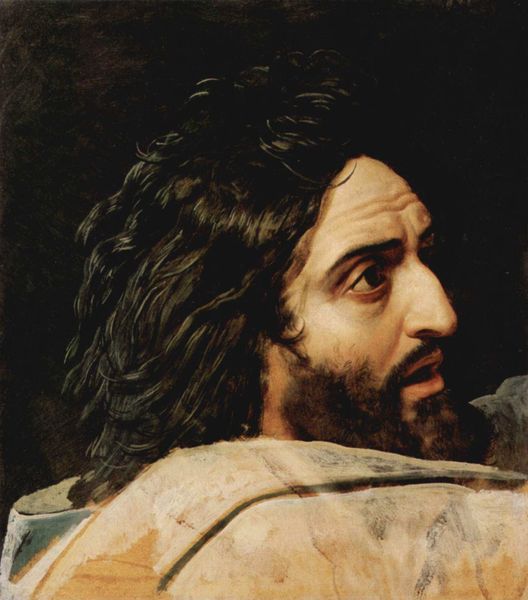
Titel: Kopf Johannes des Täufers
Künstler: Alexander Andrejewitsch Iwanow
Standort: Moskva
Institution: Tretjakow-Galerie
Schlagwörter: blau, dunkel, gemälde, kampf, kopf, mann, schatten, umhang, weiß, gelb, ocker, ausschnitt, braun, frisur, grau, haar, hell, hintergrund, licht, mund, nase, ohr, profil, schwarz, skizze, stirn, blick, rot, tuch, beige, malerei, bart, schnurrbart, arm, arme, augen, barock, entsetzen, falten, gesicht, holofernes, johannes, kleidung, mensch, täufer, vollbart, bild, bildnis, hals, portrait, porträt, öl, auge, figur, gewand, haare, kutte, mantel, realismus, decke, augenbrauen, lippen, locken, ohren, potrait, renaissance, rosa, schulter, ofen, spanien, seitlich, düster, italien, studie, ausdruck, ölgemälde, angst, falte, sprechen, detail, ernst, büste, stimmung, zeigen, dreiviertelprofil, schwarze haare, offen, hakennase, gebogen, scharz, stirnfalten, dunkler hintergrund, nasenlöcher, lieder, christus, jesus, mittelalter, priester, dunkle haare, gerunzelt, mönch, heiliger, abendmahl, geöffnet, jünger, heilig, klassik, schrei, petrus, prophet, schwur, krumm, lied, strähnen, kapuze, erwartung, rufen, schreck, horatier, erstaunen, schwarzhaarig, judas, handlung, auschnitt, überraschung, mundöffnung, stirnrunzeln, nasenrücken, große nase, vielheit, schwarzes haar, dunkle augen, weisses gewand, mund offen, anruf, nazareen, nazireen, nzarean, renaissnce, setlich, arme ausbreiten, schwarze locken, faltige stirn, gutaussehend, haarer